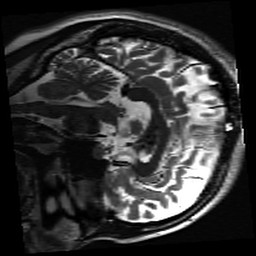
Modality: inplaneT2
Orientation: sagittal